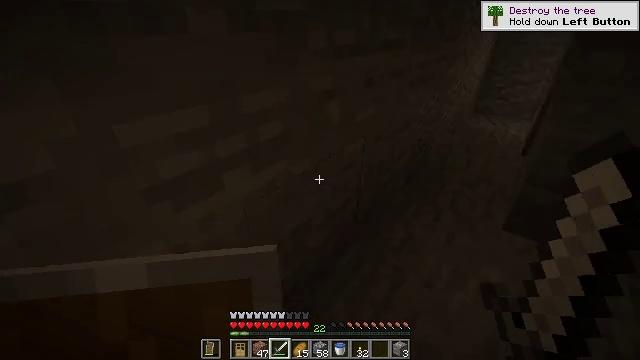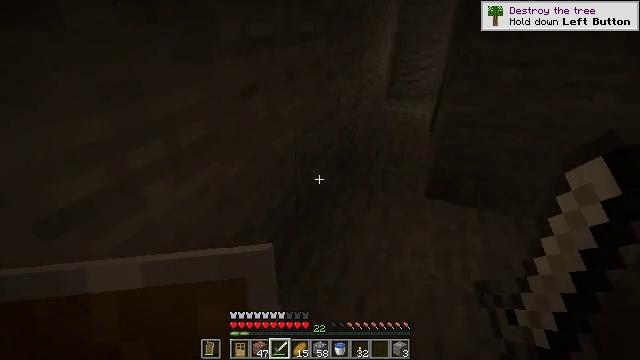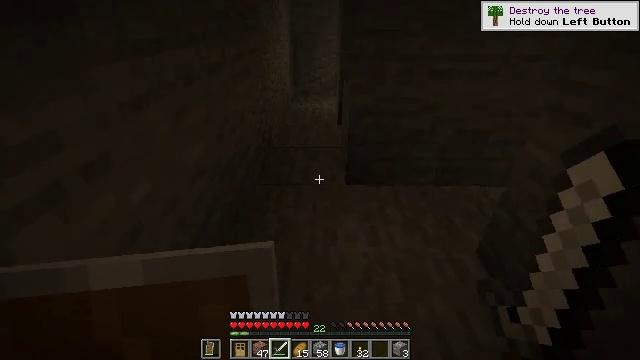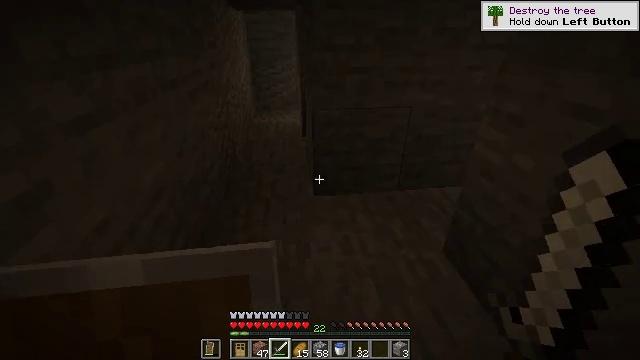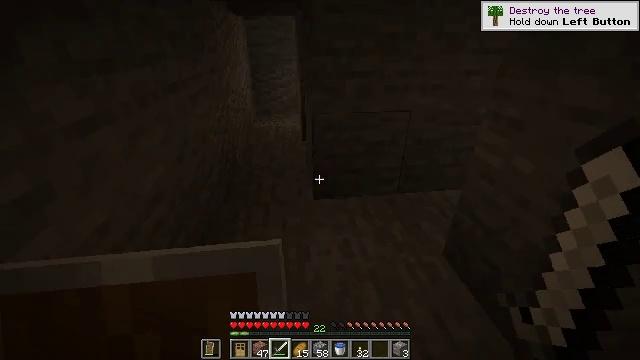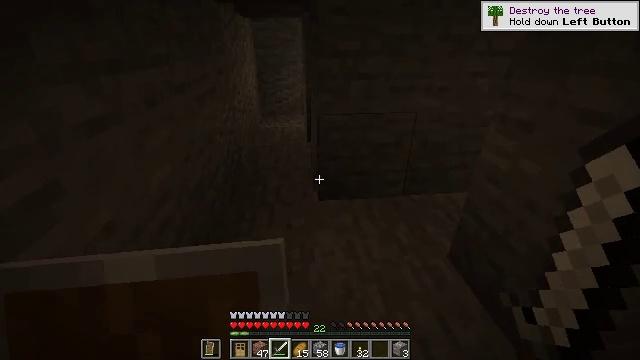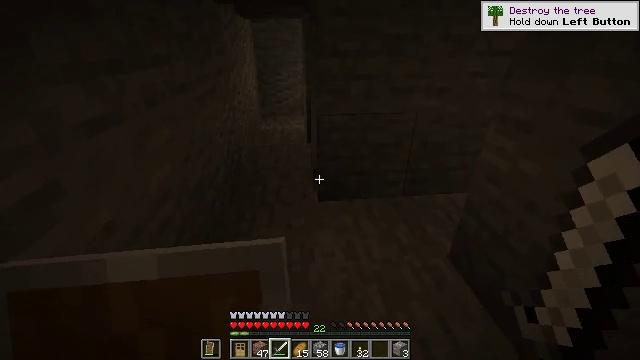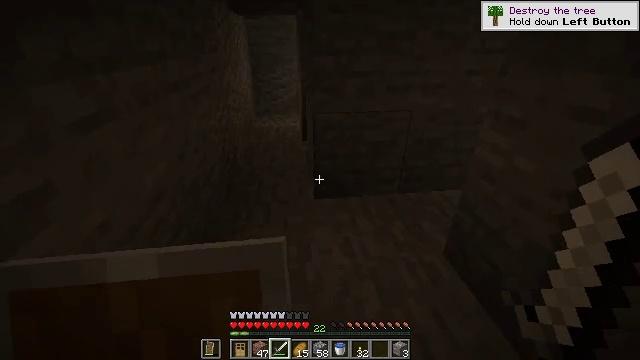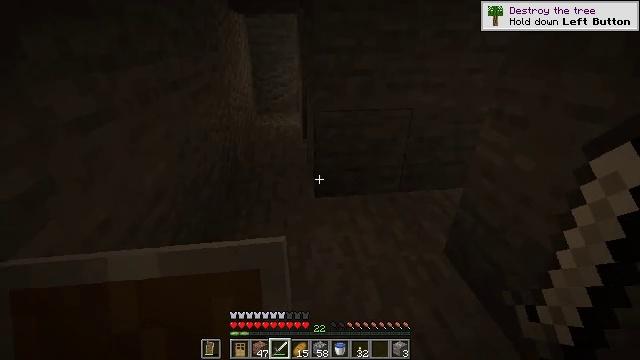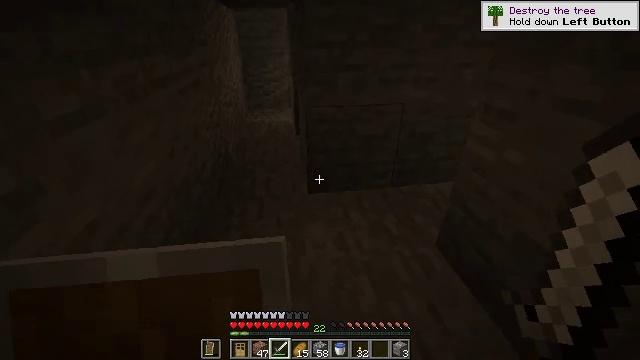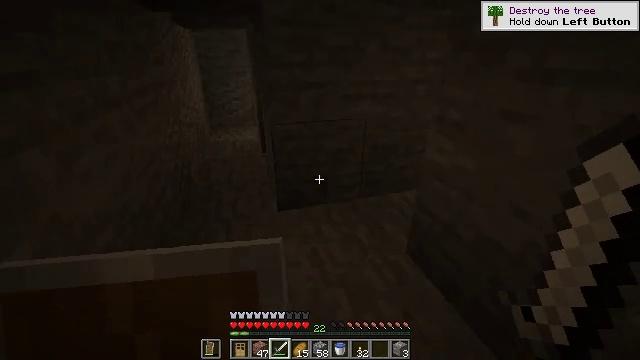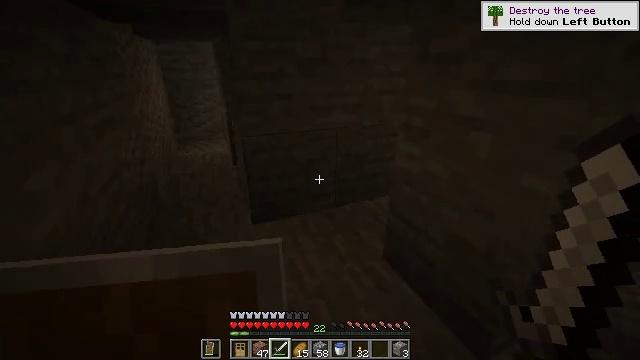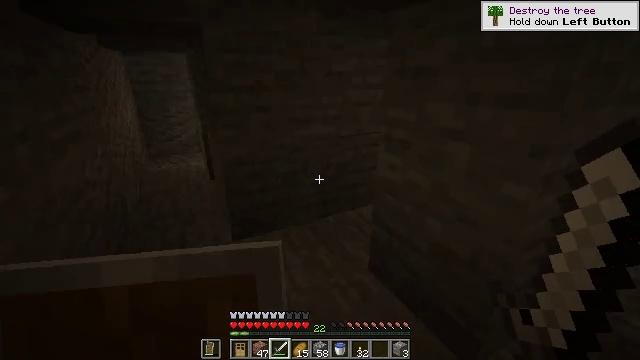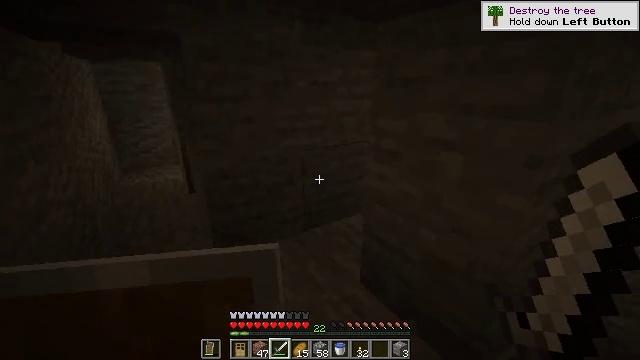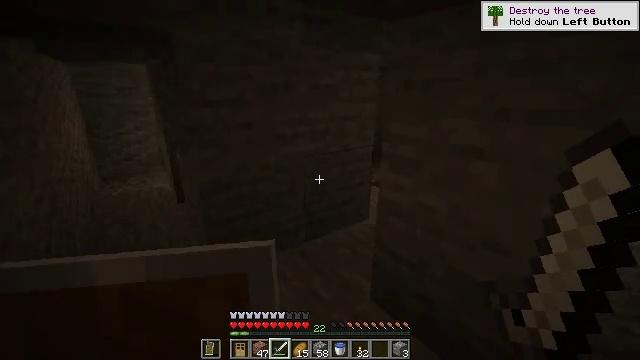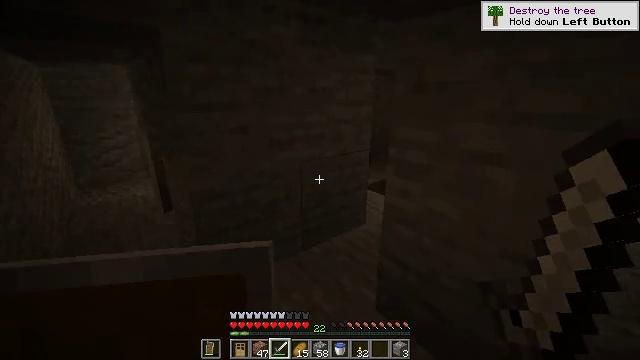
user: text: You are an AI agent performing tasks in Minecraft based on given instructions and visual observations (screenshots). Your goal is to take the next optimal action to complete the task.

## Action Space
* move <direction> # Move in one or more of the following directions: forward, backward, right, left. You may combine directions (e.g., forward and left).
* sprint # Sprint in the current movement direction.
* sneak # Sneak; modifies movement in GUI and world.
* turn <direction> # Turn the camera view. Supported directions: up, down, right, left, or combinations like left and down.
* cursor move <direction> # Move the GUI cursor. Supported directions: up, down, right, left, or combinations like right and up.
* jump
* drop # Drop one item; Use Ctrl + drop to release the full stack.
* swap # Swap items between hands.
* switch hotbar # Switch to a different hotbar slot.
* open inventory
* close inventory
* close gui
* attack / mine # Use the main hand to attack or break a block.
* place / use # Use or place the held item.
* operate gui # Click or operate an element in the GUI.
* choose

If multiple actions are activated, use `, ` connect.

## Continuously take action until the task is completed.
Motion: motion action
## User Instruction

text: Mine gravel from the ground.
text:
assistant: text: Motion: turn right and down
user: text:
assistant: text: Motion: turn right
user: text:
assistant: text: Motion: turn right and up
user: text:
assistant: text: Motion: no_op
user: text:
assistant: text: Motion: turn left
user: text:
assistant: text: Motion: no_op
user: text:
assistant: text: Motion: turn right
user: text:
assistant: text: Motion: no_op
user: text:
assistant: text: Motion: turn right
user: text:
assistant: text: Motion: turn right and up
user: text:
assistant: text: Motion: turn right and up
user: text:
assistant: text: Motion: move forward and move left, turn right and up
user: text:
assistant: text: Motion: move forward and move left, turn right and up
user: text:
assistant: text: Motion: move forward and move left, turn right
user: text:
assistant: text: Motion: move forward and move left, turn right
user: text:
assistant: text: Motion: move forward and move left, turn right
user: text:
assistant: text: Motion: move forward and move left, turn right
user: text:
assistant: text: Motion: move forward and move left, turn right
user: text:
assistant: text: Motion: move forward, turn right
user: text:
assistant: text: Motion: turn right
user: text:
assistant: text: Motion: turn right
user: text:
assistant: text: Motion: turn right
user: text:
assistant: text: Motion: turn right
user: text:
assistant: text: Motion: no_op
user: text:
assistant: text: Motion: no_op
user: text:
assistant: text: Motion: no_op
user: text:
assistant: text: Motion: no_op
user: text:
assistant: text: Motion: no_op
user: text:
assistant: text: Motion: no_op
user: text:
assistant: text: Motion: no_op